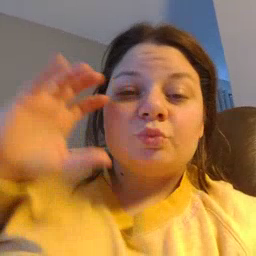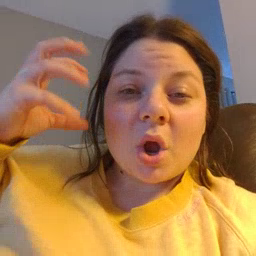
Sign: radio